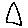
Label: triangle